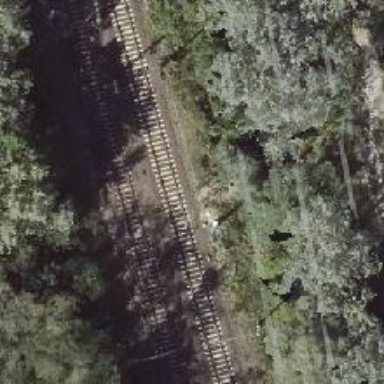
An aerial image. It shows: Railway signal.